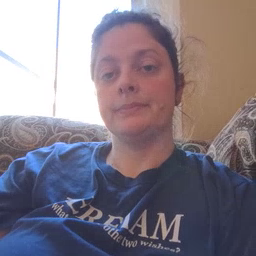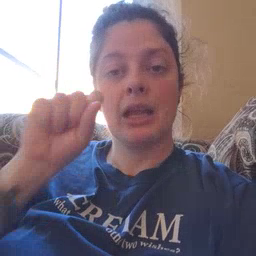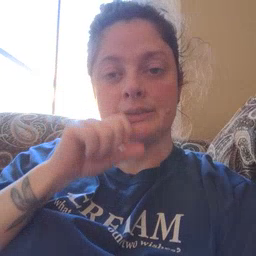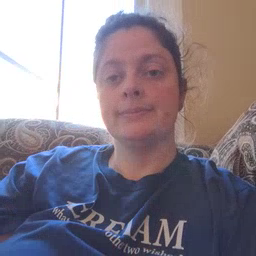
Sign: carrot